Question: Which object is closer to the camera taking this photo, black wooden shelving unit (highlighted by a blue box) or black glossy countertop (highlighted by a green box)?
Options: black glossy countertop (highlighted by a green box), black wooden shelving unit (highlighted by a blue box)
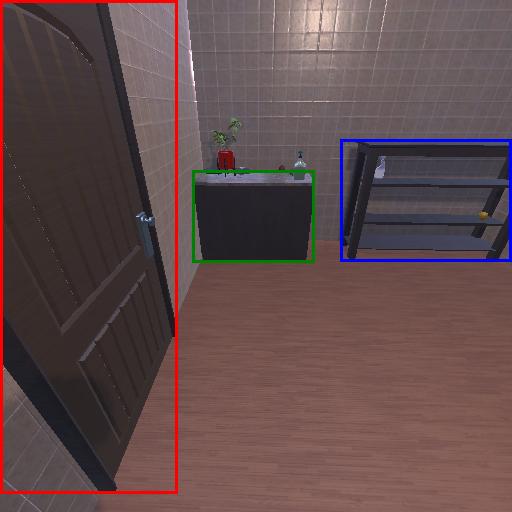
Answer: black glossy countertop (highlighted by a green box)